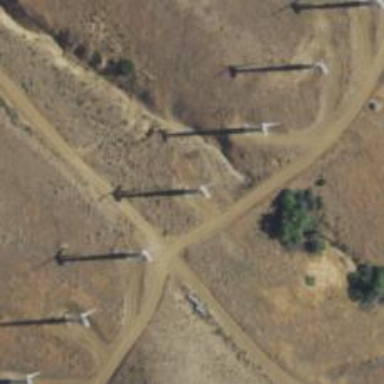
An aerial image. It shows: Wind turbine generating power.